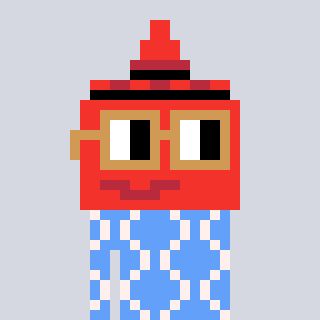
a pixel art character with square brown glasses, a ketchup-shaped head and a blue-colored body on a cool background